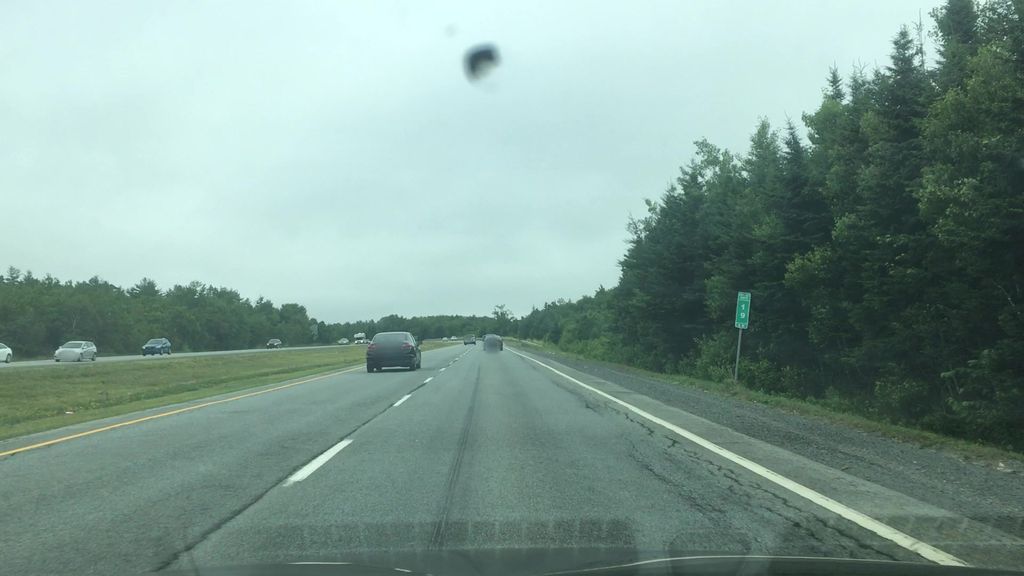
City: halifax